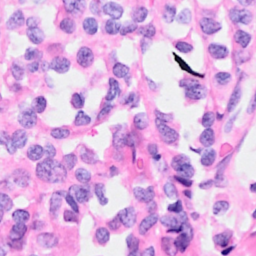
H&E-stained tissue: Breast